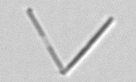
Label: Nanoneis